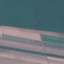
Land use / land cover: AnnualCrop